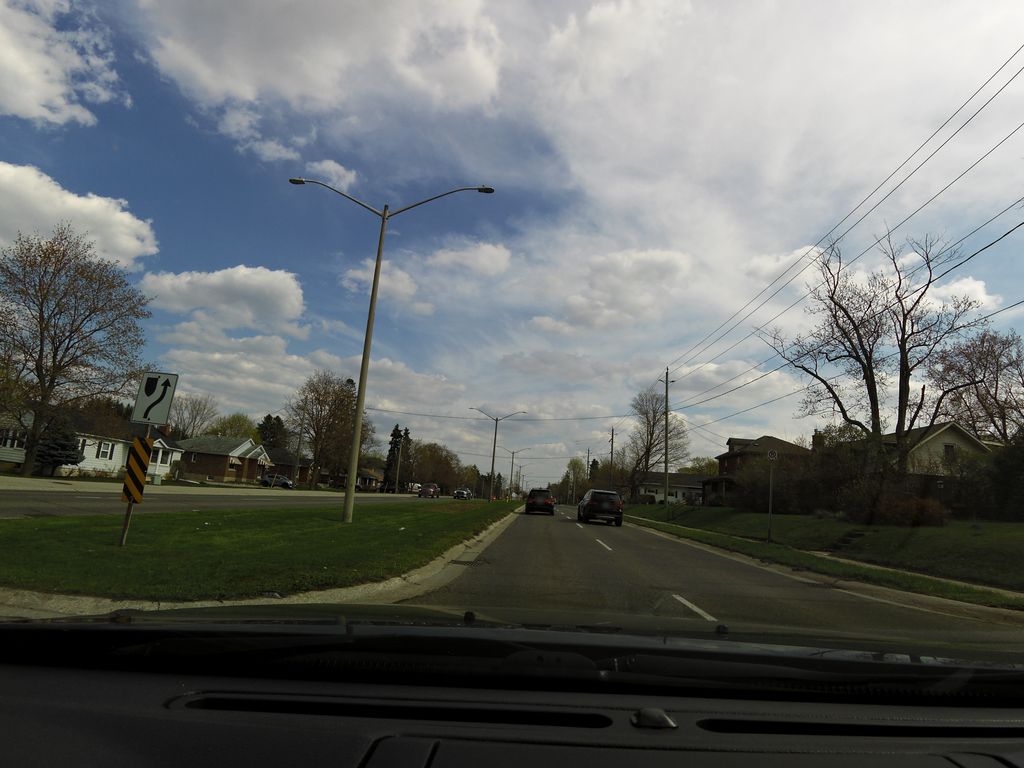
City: kitchener-waterloo